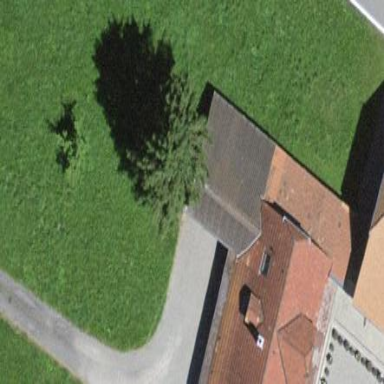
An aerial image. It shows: Residential building.